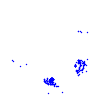
Particle: pion